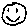
Label: smiley face